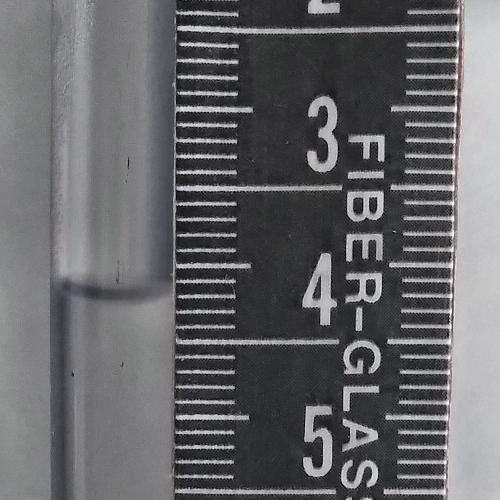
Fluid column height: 4.2 cm